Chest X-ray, PA view. Patient: 49 years old, sex M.
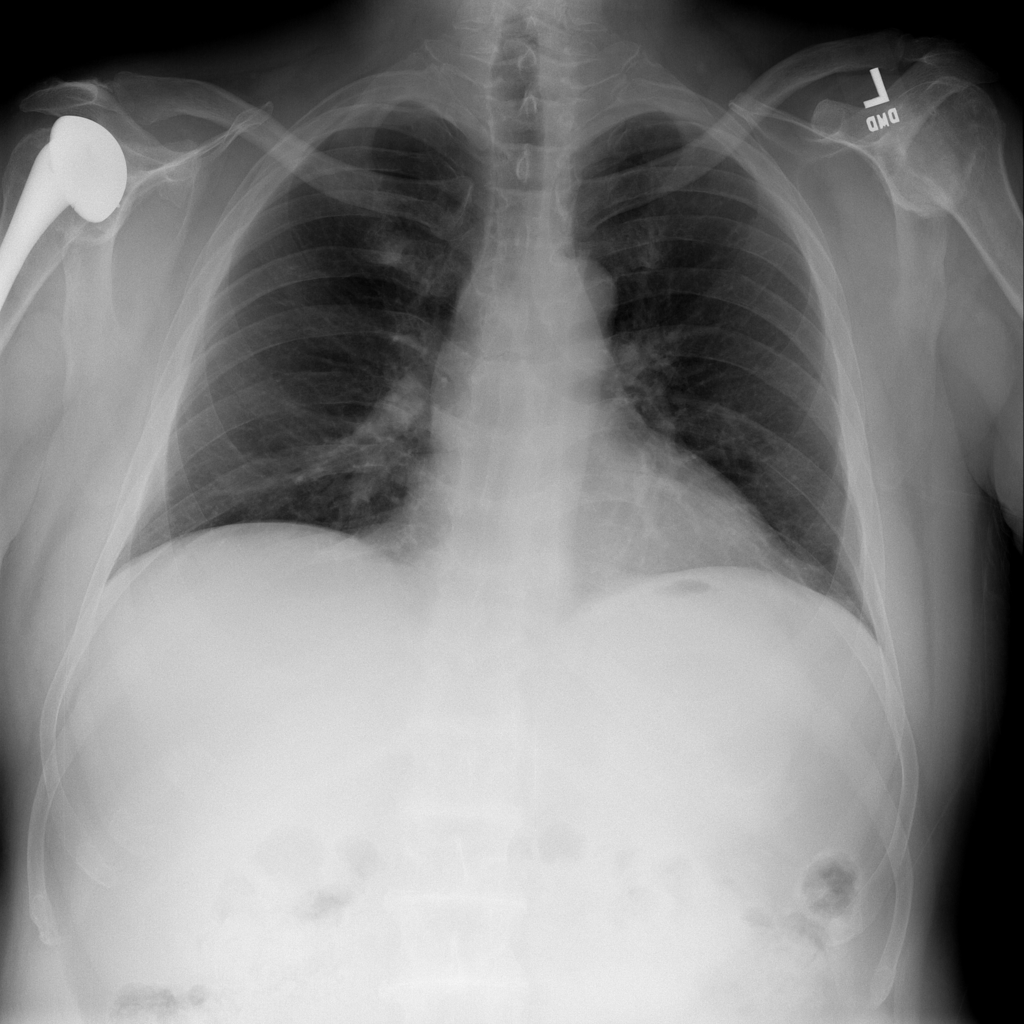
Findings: No Finding